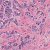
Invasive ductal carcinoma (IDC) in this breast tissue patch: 1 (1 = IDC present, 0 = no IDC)